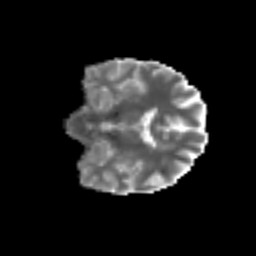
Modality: MD
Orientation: coronal
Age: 53
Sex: male
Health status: ill
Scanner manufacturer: siemens
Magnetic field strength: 3 T
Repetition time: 8.7 s
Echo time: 0.11 s